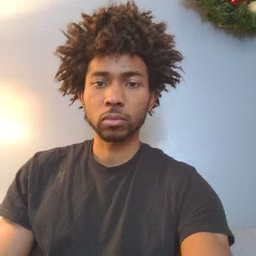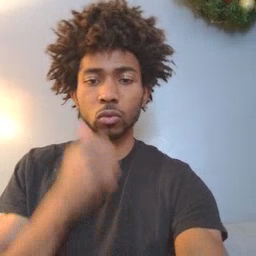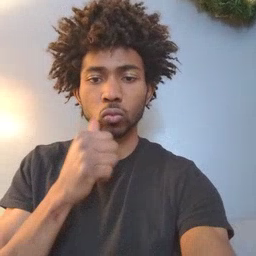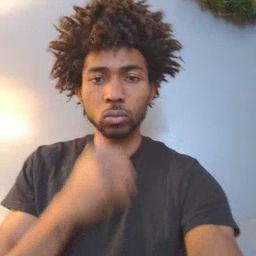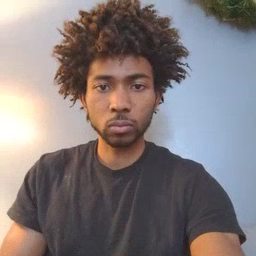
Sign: girl